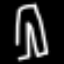
Label: pants